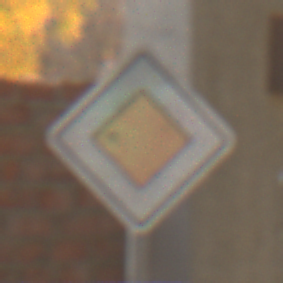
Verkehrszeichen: Vorfahrtsstrasse
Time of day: SunriseSunset
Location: Roofed (Suburban)
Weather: Clear
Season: NotSpecified
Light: Natural